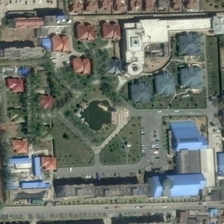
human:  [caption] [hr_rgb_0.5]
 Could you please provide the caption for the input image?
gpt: many buildings and green trees are in a resort area with a pond .

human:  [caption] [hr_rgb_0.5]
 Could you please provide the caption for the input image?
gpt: many buildings and green trees are in a resort area with a pond .

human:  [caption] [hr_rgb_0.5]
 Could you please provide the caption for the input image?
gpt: many buildings and green trees are in a resort area with a pond .

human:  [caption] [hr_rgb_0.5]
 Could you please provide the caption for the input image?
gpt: many buildings and green trees are in a resort area with a pond .

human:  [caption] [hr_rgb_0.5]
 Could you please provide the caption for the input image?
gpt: many buildings and green trees are in a resort area with a pond .